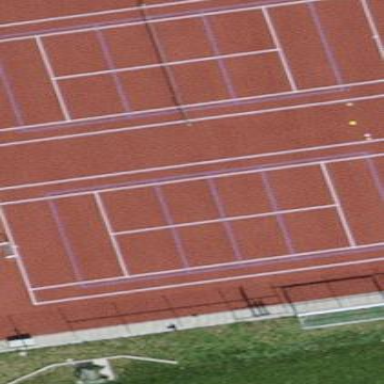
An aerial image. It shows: Tennis court in leisure pitch.